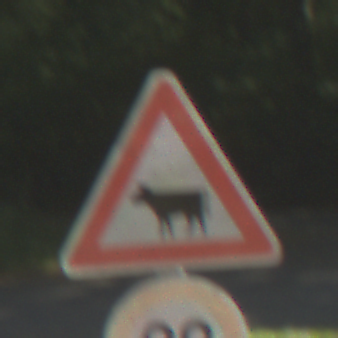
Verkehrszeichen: ViehtriebRechts
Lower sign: Geschwindigkeit80
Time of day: Midday
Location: Outdoor (RoadRail)
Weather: Clear
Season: NotSpecified
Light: Natural